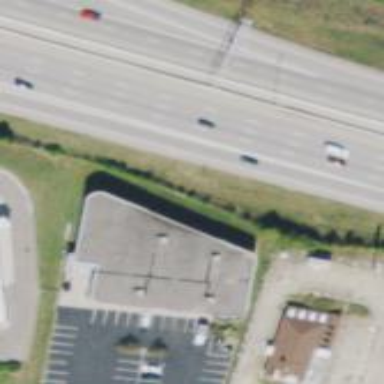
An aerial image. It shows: Retail building.